Question: I am building a Dashboard and it has around 4 graphs on a row and on click of any graph i want to update another graph which is bigger in size to display the graph so that its visible to the user to analyze.
any idea how to Redraw the map on click on a button.

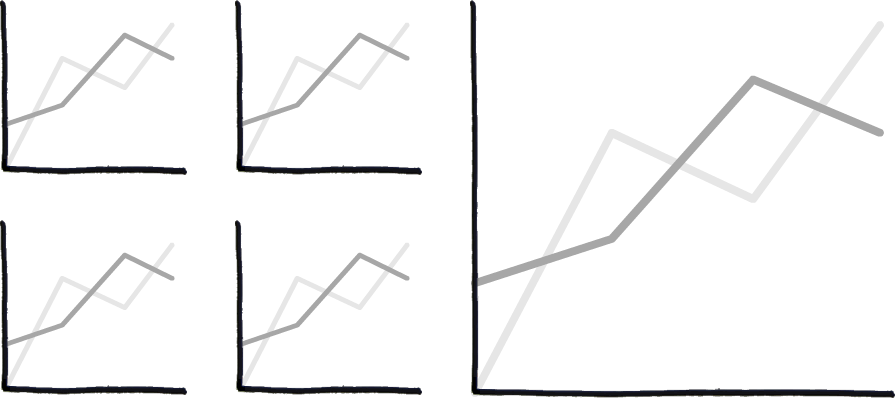
Answer: I did the similar thing on my project.
You can add one button zoom/popup, clicking on which would open a new big chart and disable the exporting buttons in this new chart.
Here's the full code.
'''
function callback($this) {
var img = $this.renderer.image('images/zoom_icon.png', $this.chartWidth - 40, 5, 40, 12);
img.add();
img.css({
'cursor': 'pointer'
});
img.attr({
'title': 'Pop out chart'
});
img.on('click', function () {
var params = {
chart: {
spacingLeft: 100,
spacingRight: 100,
renderTo: 'myChart'
},
title: {
text: 'title'
},
exporting: {
buttons: {
exportButton: {
enabled: false
},
printButton: {
enabled: false
}
}
}
}
new Highcharts.Chart(params, function (chart) {});
})
}
new Highcharts.Chart(charts.params, callback);
// where charts.params is object which contains options for chart
'''